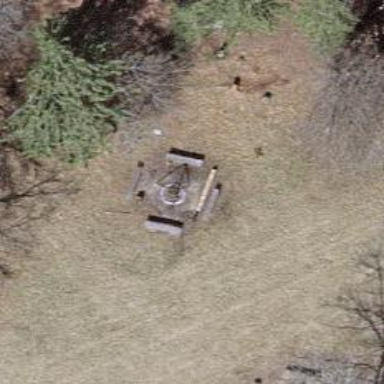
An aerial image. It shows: BBQ amenity.